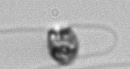
Label: flagellate_morphotype1